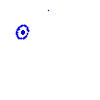
Particle: kaon